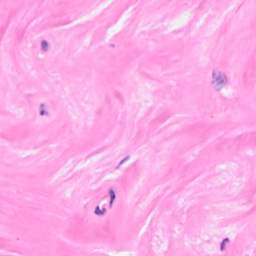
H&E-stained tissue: Breast